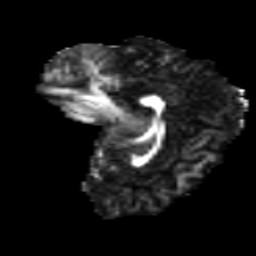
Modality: FA
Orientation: sagittal
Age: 12
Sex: female
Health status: ill
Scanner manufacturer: ge
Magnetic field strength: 3 T
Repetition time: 6.752 s
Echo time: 0.079 s